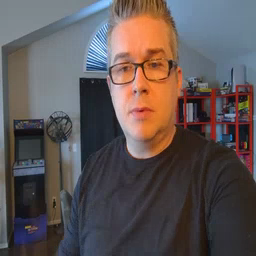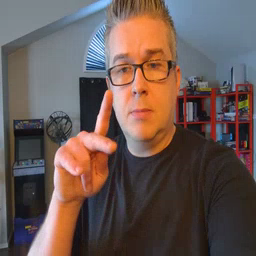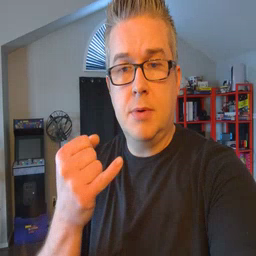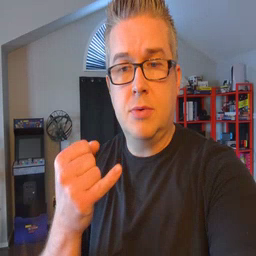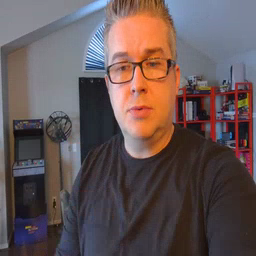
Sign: pajamas